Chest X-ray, AP view. Patient: 54 years old, sex M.
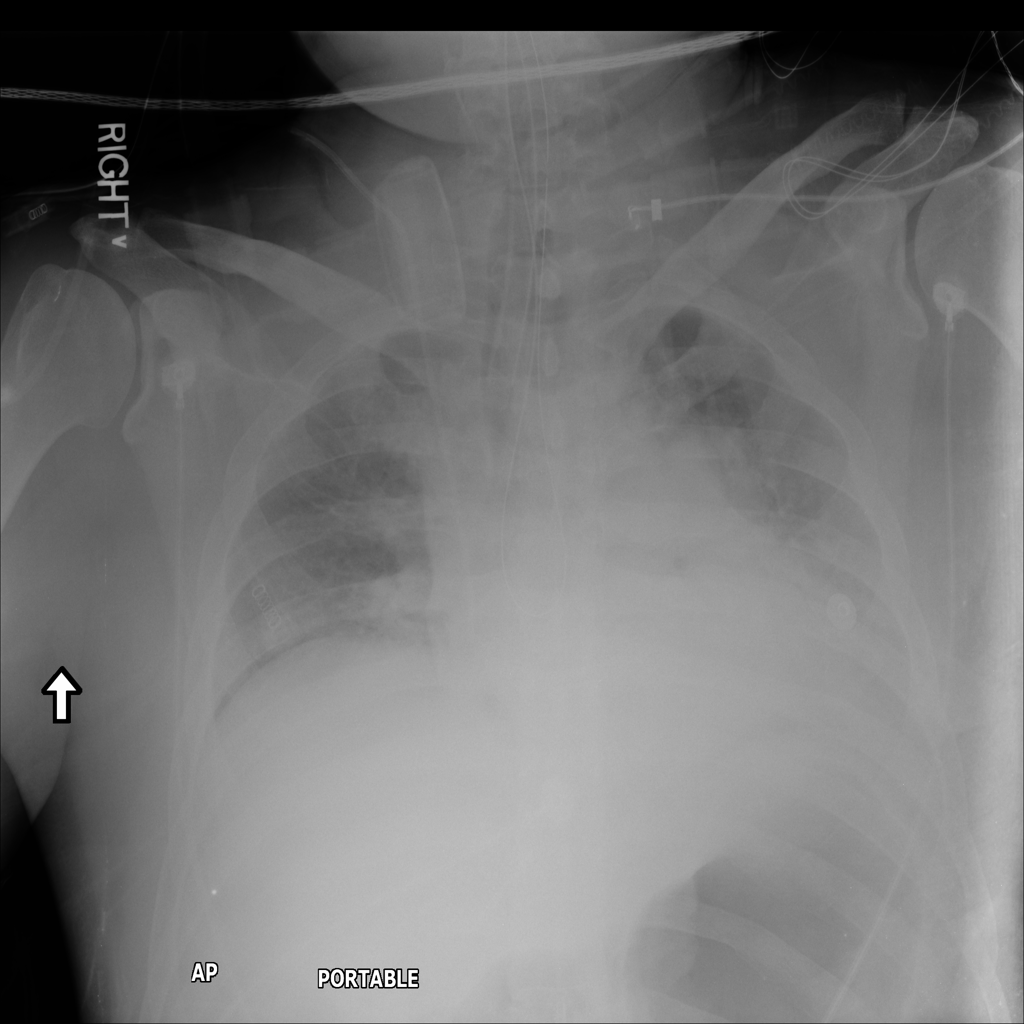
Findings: No Finding